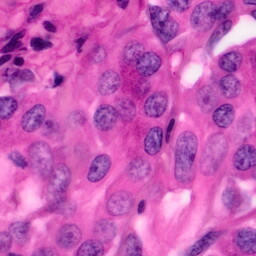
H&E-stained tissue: Pancreatic